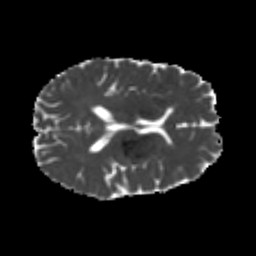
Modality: MD
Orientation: axial
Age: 26
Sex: male
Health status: healthy
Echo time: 0.074 s